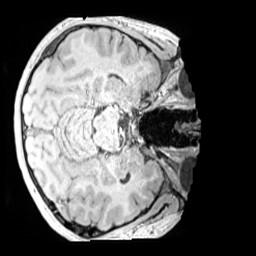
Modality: MP2RAGE
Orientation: axial
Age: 12
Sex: male
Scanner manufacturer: siemens
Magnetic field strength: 3 T
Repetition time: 4 s
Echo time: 0.00299 s